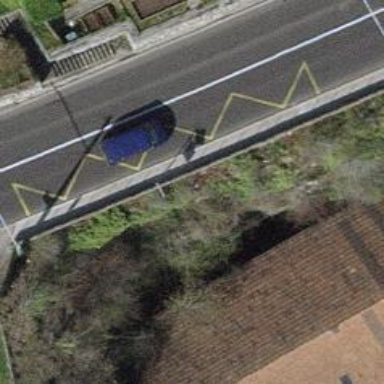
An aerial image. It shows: Bus stop with platform for public transport.